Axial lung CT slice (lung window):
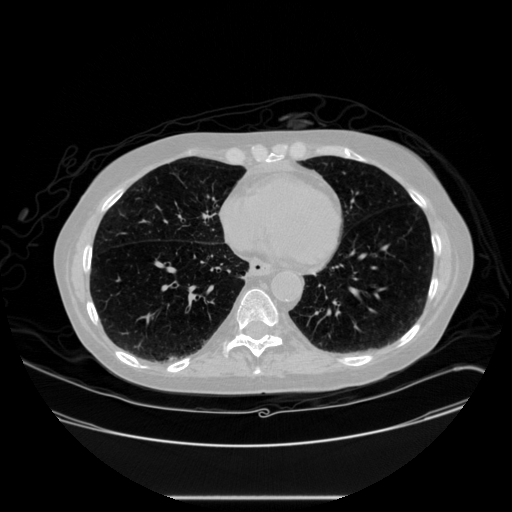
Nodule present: no